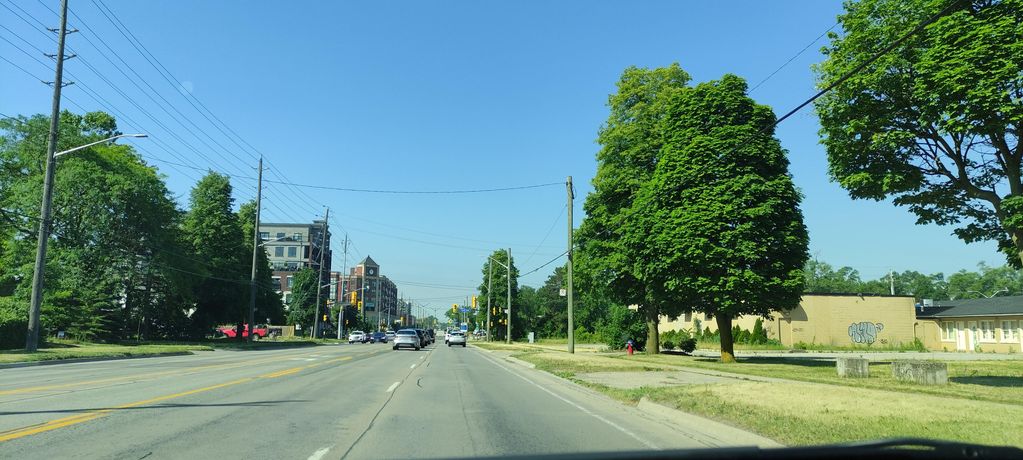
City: hamilton